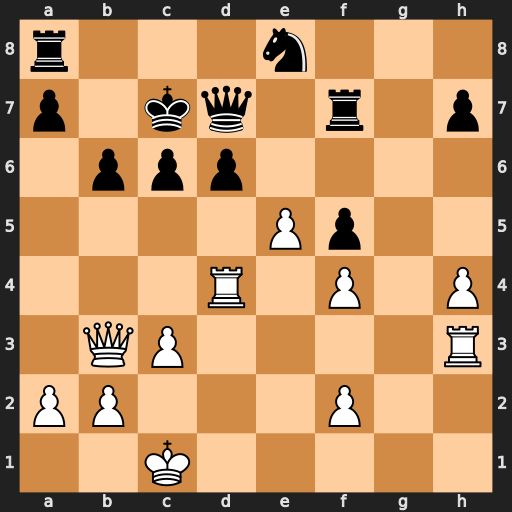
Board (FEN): r3n3/p1kq1r1p/1ppp4/4Pp2/3R1P1P/1QP4R/PP3P2/2K5
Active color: w
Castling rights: -
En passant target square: -
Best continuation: e6 Qe7 exf7